Question: I currently have a navigation that is based on the bellow image. (sorry about the terrible sketch) I have a tab along the top called "films" that is also classed as a department.
I would like the tab "films" to open the sub cat films located in the department tab as though the mouse was hovered over that.
Currently the department "films" is a list item under an ordered list of department and has an ID of MM05.
The tab "films" is again another li in an unordered list for the top bar that originally had its own drop down.
Not sure how I can get around this!

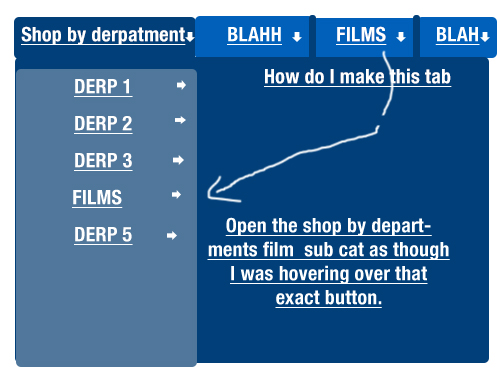
Answer: This is sadly not possible just using CSS as "Cascading" means that you can only go downwards with your selectors.
You would have to use Javascript for this.
This would look something like this
'''
<script>
var linkToOpenDropDown=document.getElementbyId("filmLink");
var dropDown=document.getElementbyId("dropDownList");
linkToOpenDropDown.onmouseover=function() {
dropDown.style.visibility='visible';
};
linkToOpenDropDown.onmouseout=function() {
dropDown.style.visibility='hidden';
};
</script>
'''